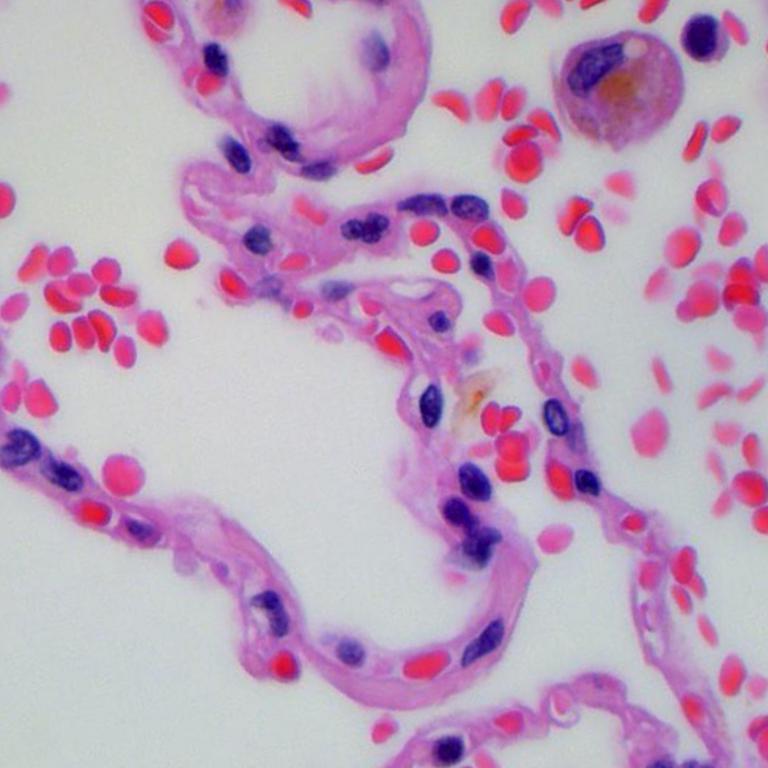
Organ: lung
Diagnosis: benign